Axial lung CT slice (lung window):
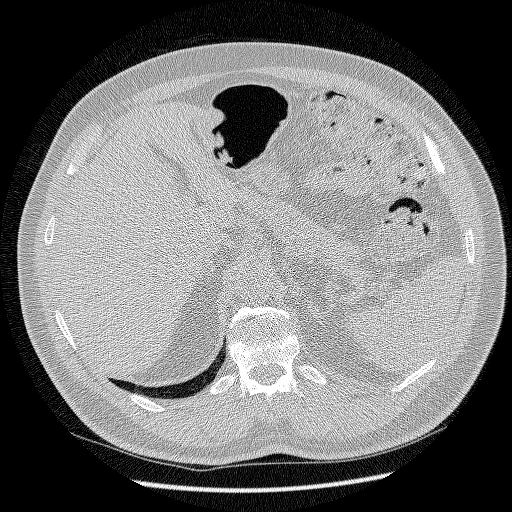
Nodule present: no